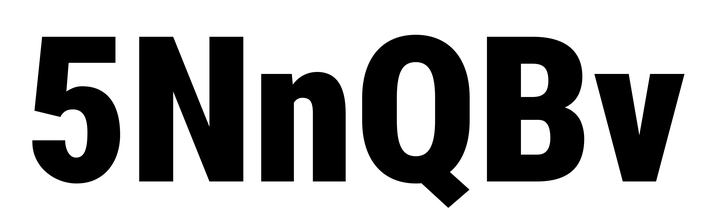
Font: Roboto_Condensed_Black